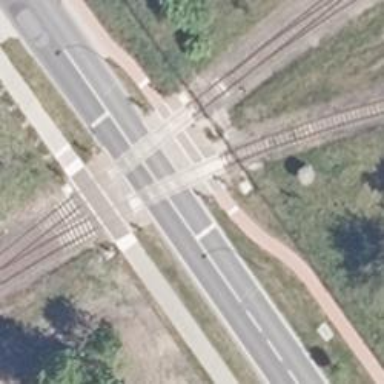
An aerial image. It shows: Railway level crossing.